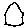
Label: house